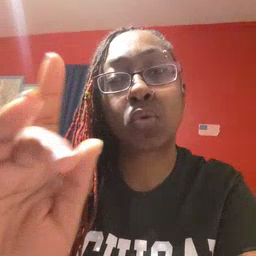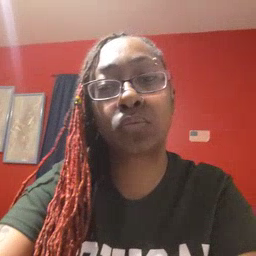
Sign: touch